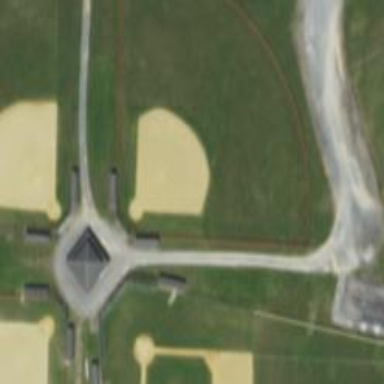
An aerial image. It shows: Baseball pitch for leisure land activities.